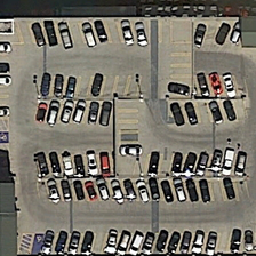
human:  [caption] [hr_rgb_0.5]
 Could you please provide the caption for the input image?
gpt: This is a rectangular parking lot with several missing cars.

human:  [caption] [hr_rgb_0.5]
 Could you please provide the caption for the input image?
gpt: This is a rectangular parking lot with a few scattered cars.

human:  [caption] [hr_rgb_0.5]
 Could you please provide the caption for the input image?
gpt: This is some scattered car and rectangular parking lot.

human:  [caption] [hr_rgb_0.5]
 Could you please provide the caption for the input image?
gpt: This is a rectangular parking lot.

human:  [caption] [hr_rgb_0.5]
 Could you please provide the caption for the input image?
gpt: This is a rectangular parking lot with several cars scattered.